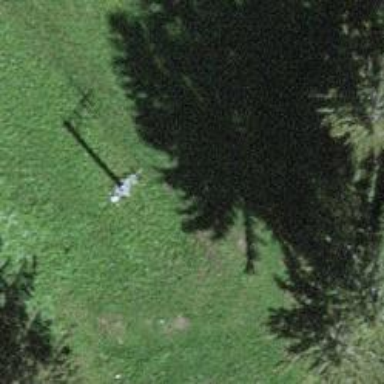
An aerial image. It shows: Pylon used for aerialway.